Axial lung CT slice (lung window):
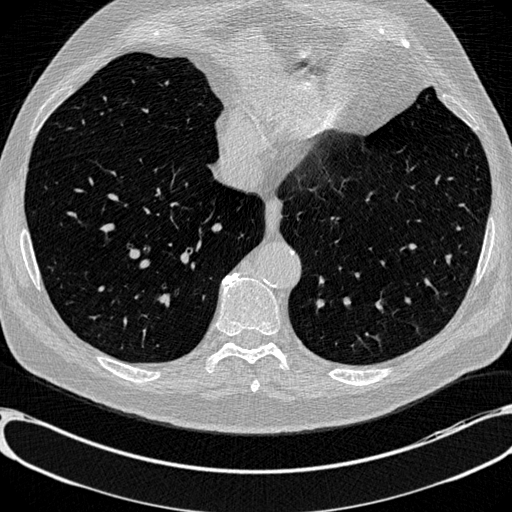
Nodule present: no